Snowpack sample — Loveland Pass, Silver Plume, Colorado, USA (2/11/26, 12:00 PM MST)
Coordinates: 39.663, -105.886
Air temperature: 35 °F
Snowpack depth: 82 cm
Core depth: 40 cm
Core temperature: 23 °F
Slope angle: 13°, slope face: 12°
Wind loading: high
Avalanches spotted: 1
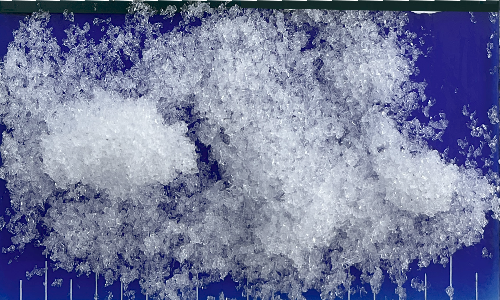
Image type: core
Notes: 1 small avalanche spotted on the north side of the bowl, lots of wind loading